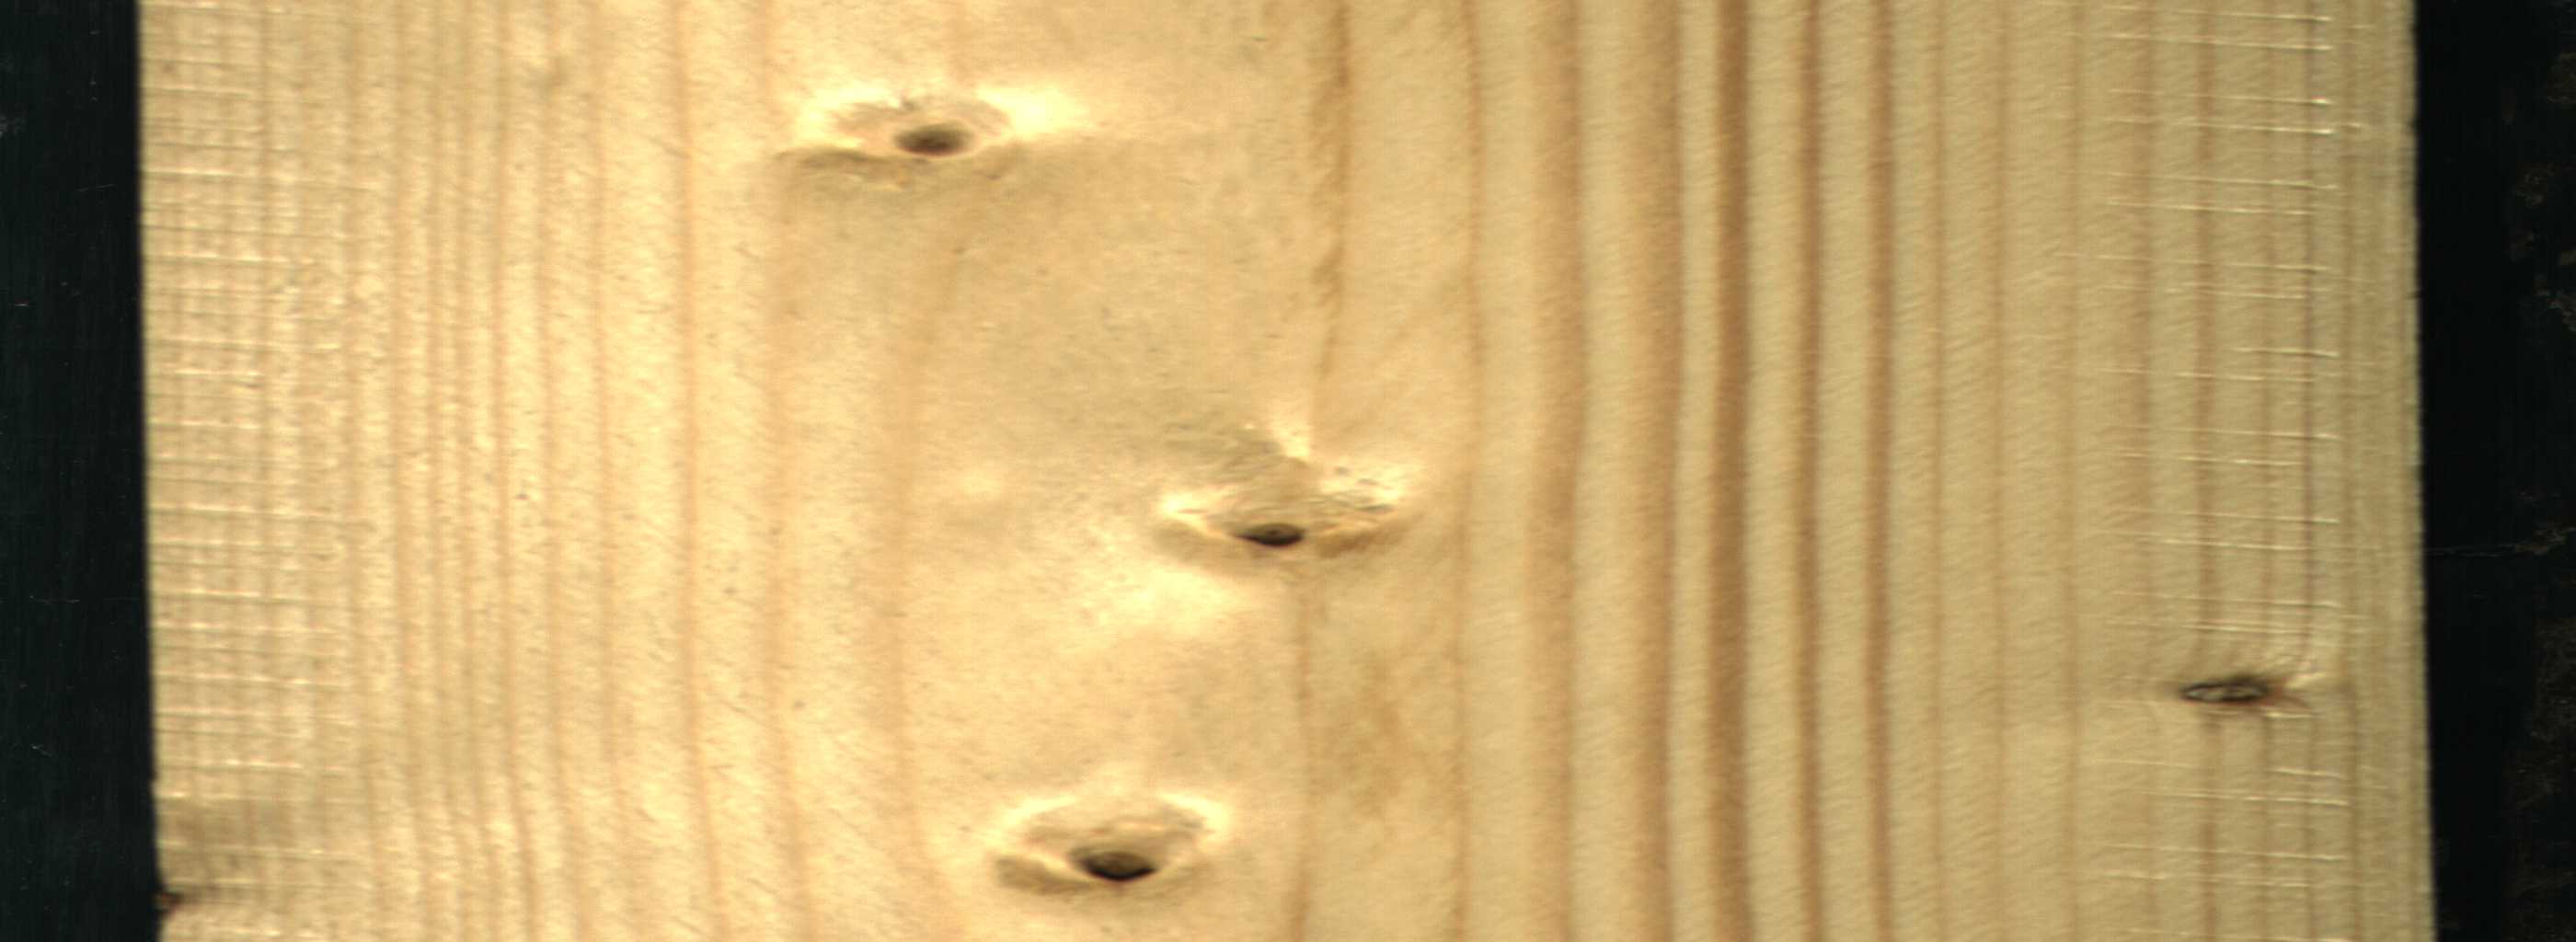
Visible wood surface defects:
Dead_Knot
Dead_Knot
Dead_Knot
Live_Knot